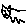
Label: cat